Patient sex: M
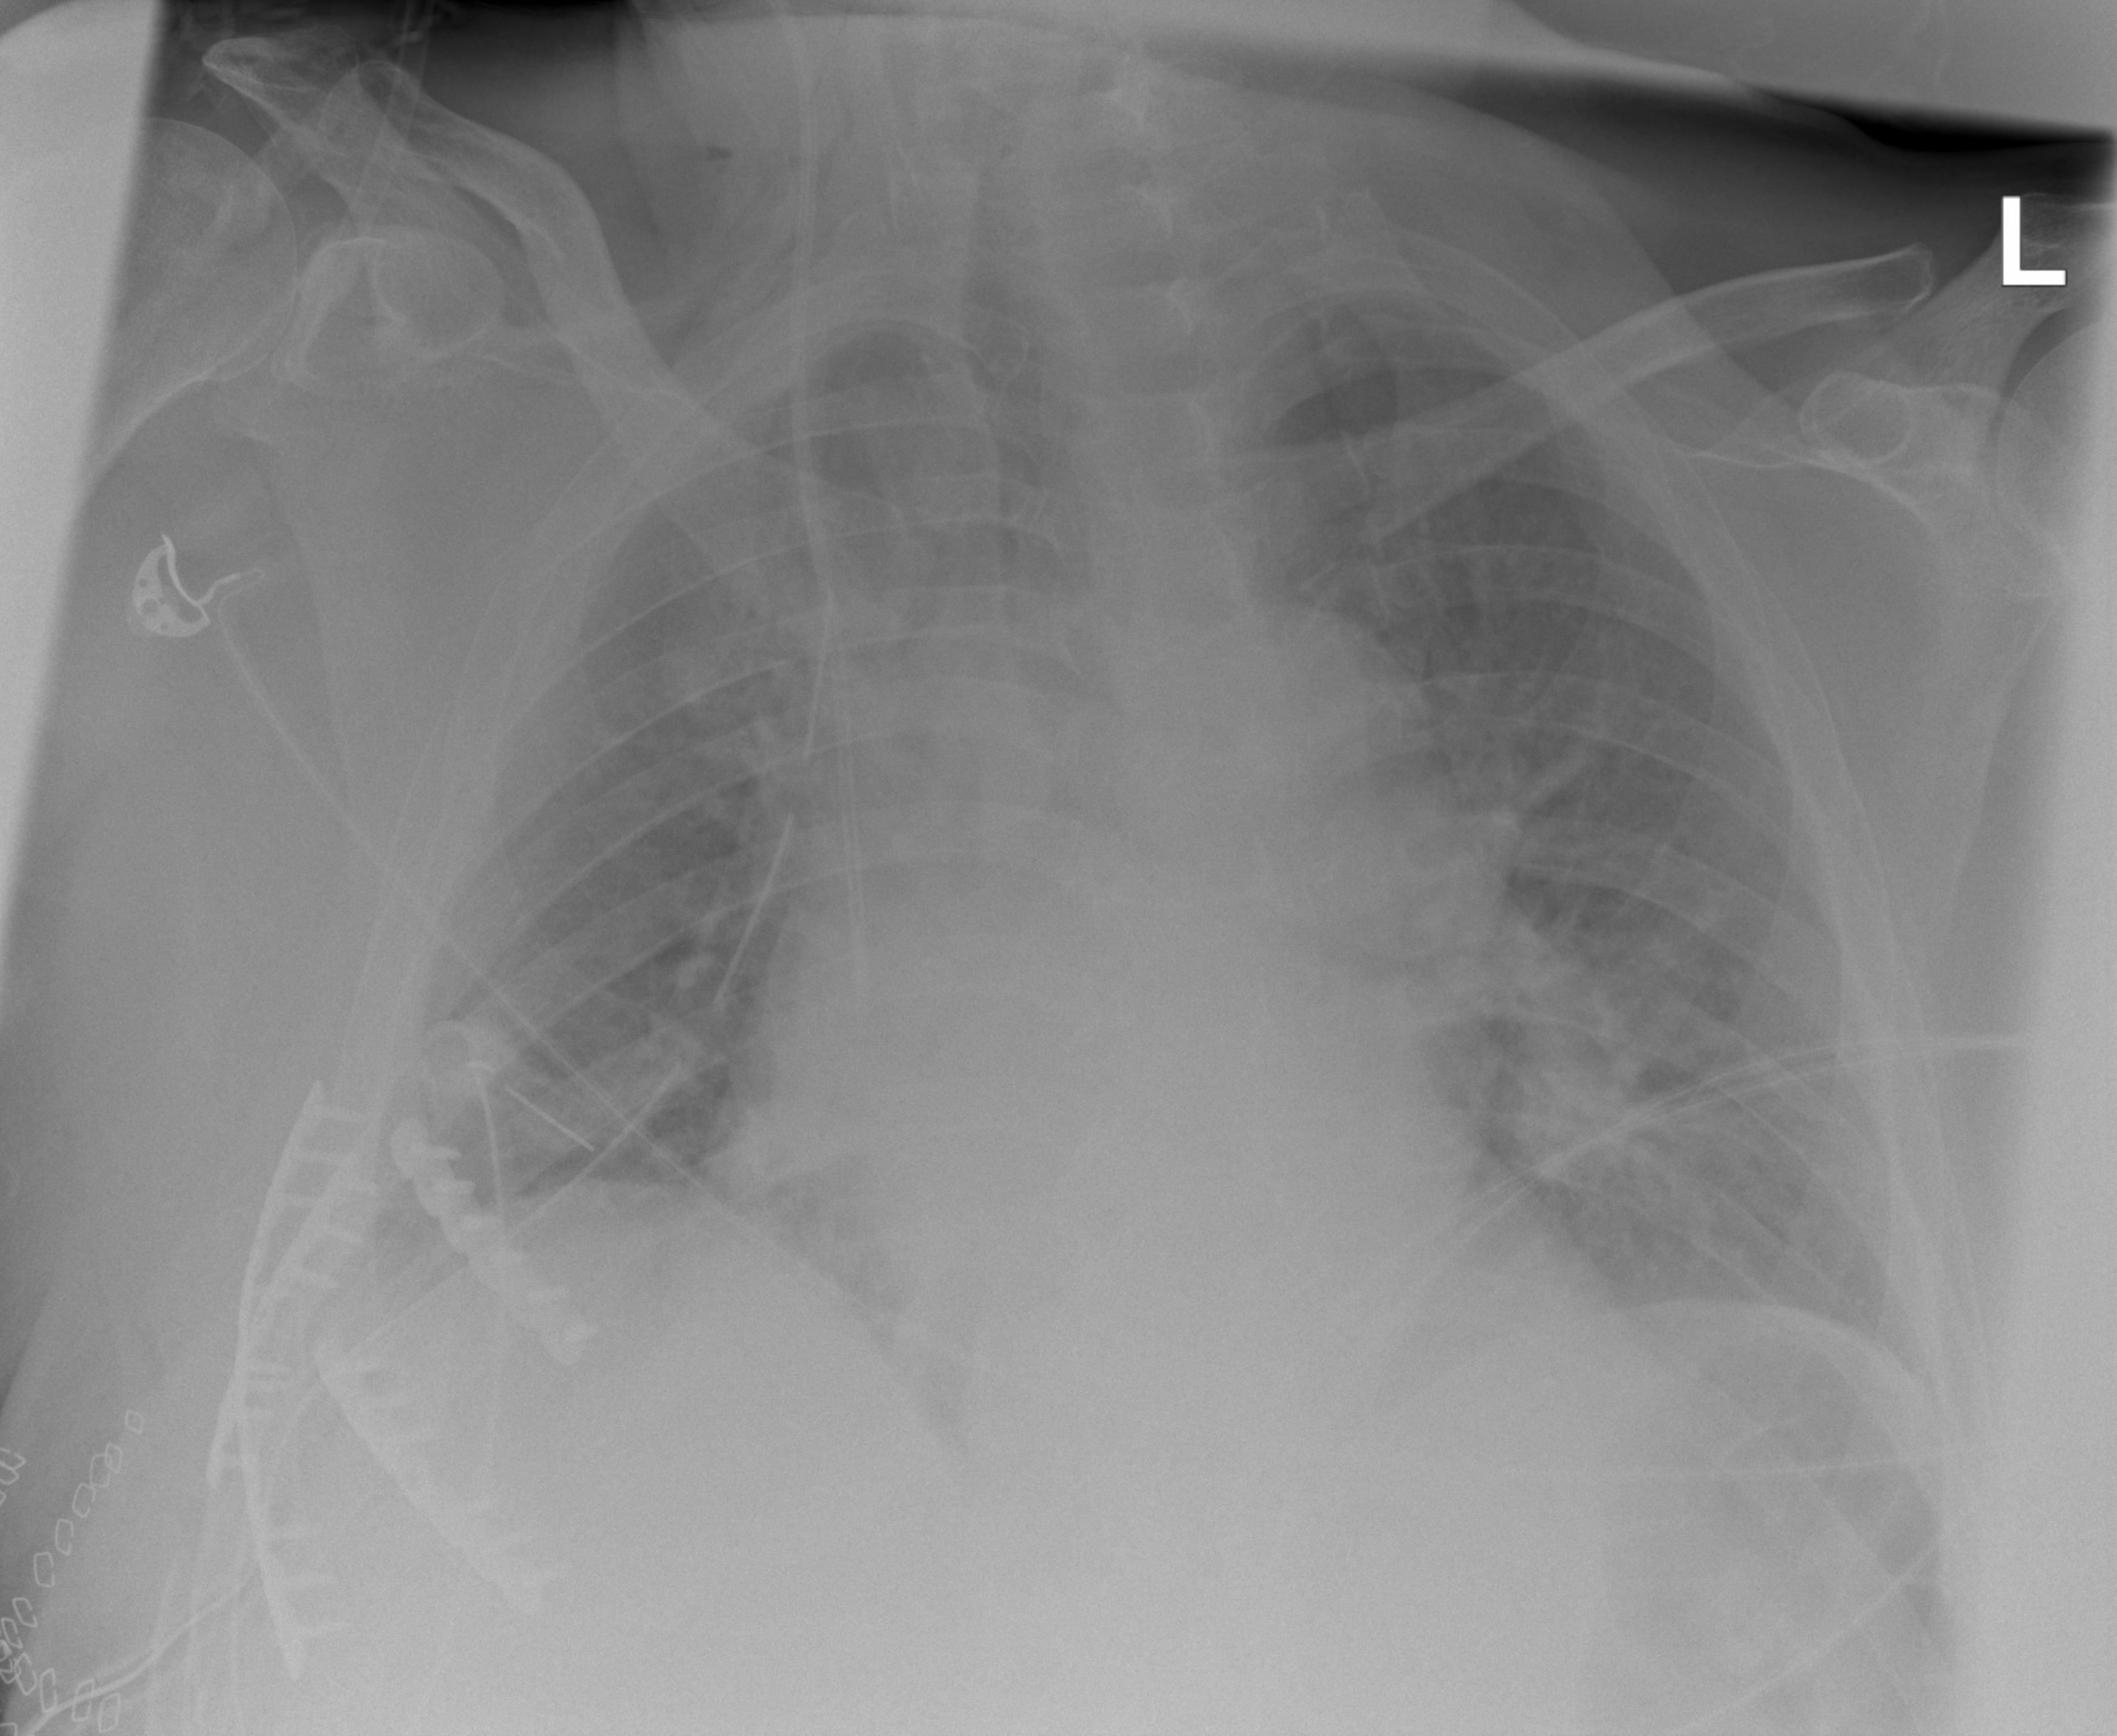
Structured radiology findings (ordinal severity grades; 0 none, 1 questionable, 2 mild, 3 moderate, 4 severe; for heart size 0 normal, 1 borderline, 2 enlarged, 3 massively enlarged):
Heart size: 2
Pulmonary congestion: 2
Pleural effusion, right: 2
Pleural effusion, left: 0
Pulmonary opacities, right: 2
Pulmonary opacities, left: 2
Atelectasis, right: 2
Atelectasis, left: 2